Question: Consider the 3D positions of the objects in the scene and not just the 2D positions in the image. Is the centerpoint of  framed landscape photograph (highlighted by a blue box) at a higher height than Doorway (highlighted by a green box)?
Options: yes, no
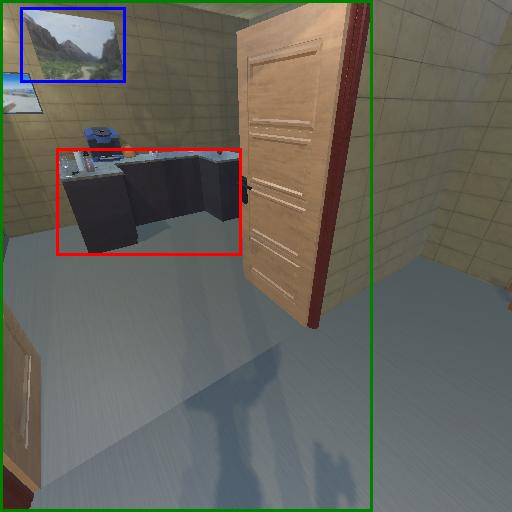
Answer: yes